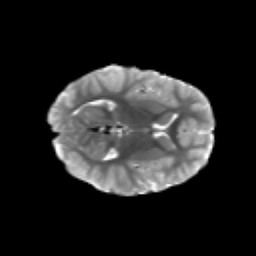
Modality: T2w
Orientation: axial
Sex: male
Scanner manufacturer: siemens
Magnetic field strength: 3 T
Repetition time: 5 s
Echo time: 0.071 s